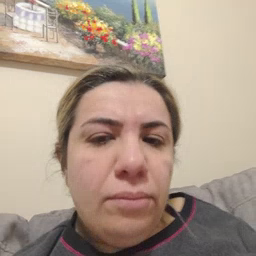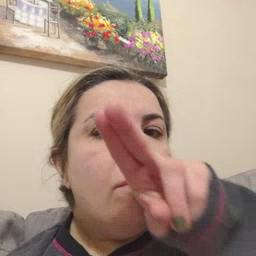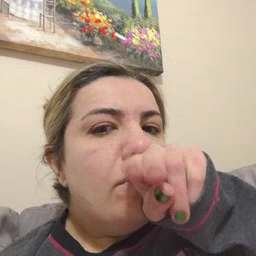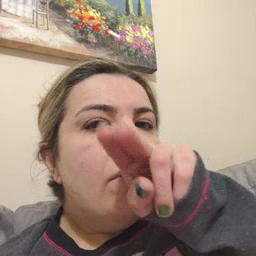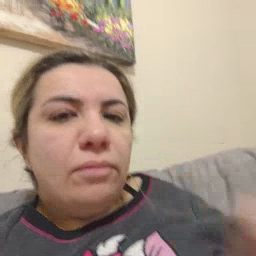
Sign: tongue